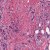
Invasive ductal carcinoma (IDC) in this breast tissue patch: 1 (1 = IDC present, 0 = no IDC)